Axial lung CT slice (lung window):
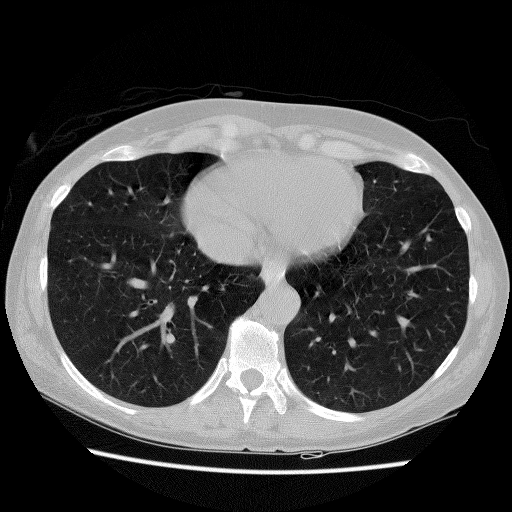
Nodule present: no